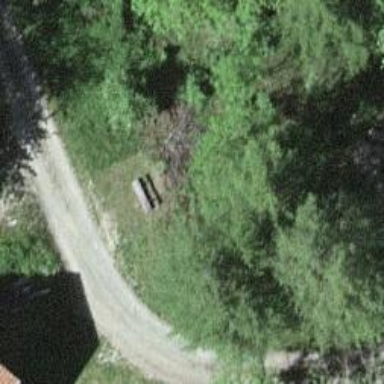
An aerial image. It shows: Bench.